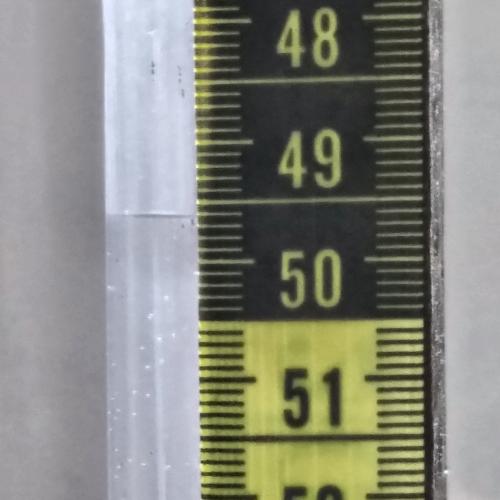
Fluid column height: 49.6 cm